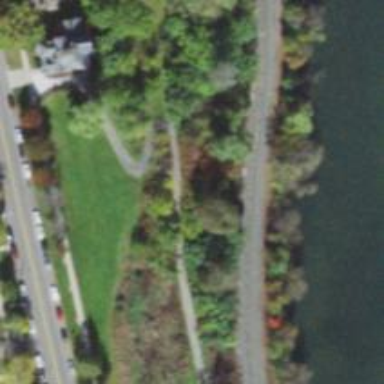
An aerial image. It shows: Trail path.